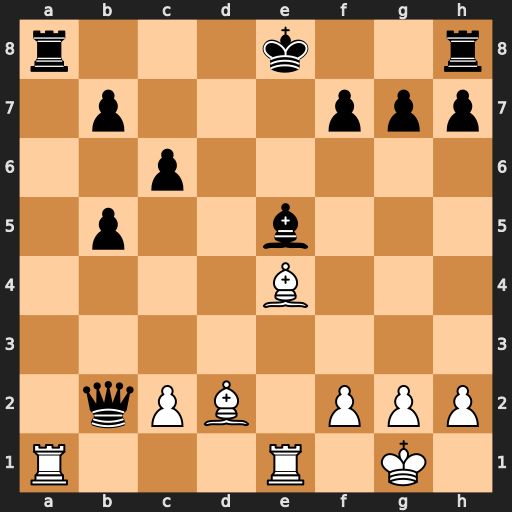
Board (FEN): r3k2r/1p3ppp/2p5/1p2b3/4B3/8/1qPB1PPP/R3R1K1
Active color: w
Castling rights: kq
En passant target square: -
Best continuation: Rxa8+ Ke7 Rxh8